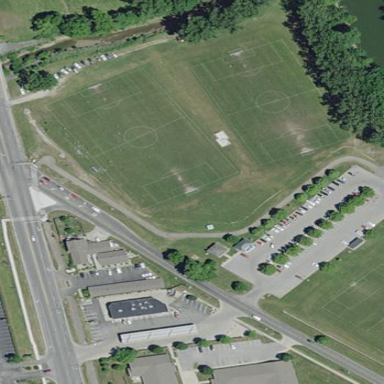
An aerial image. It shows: Soccer pitch designated for leisure and sports activities.